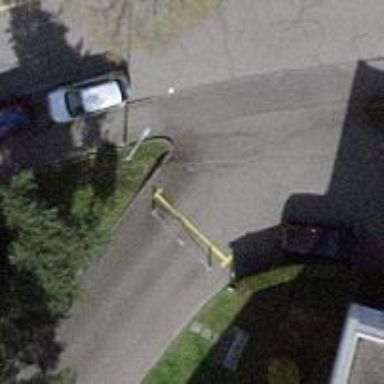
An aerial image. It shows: Bollard.